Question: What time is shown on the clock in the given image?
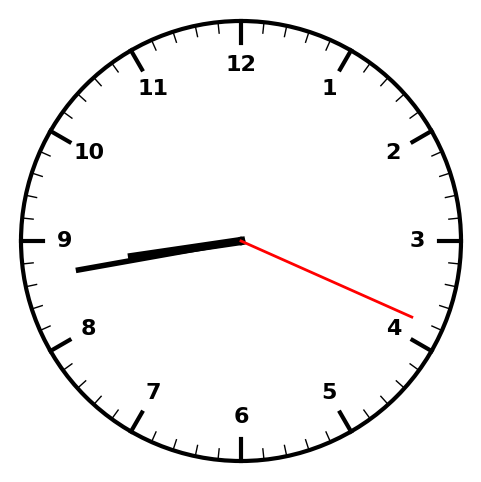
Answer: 08:43:19